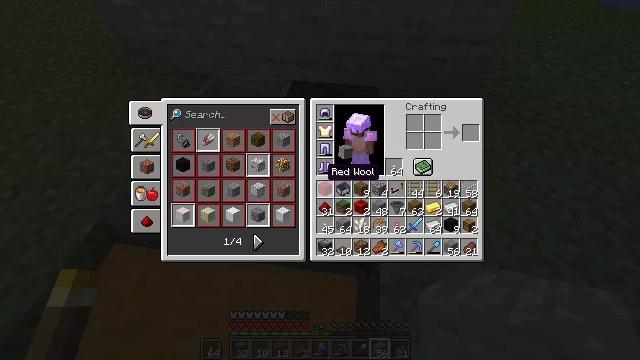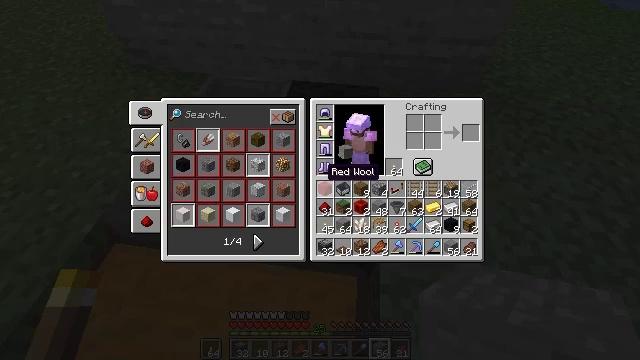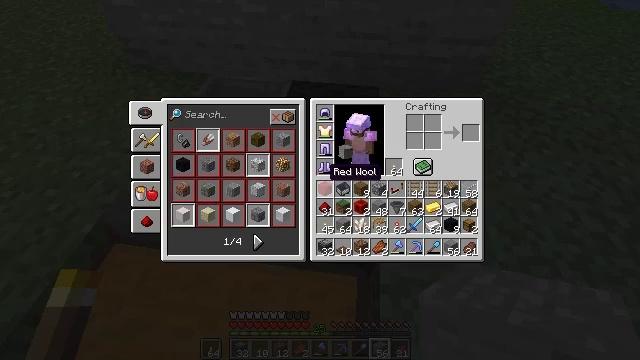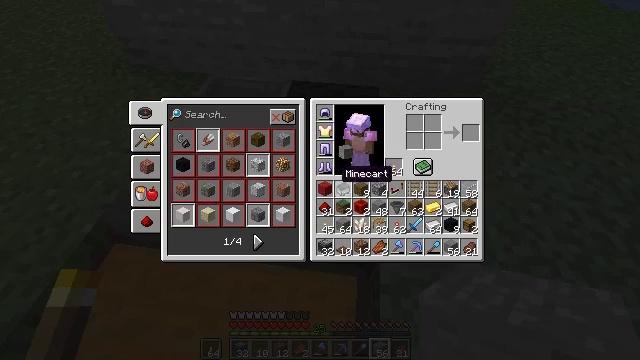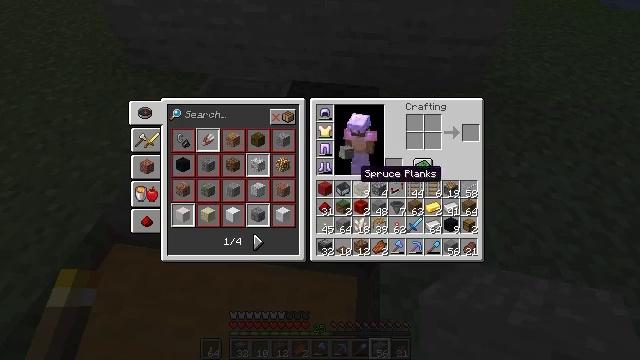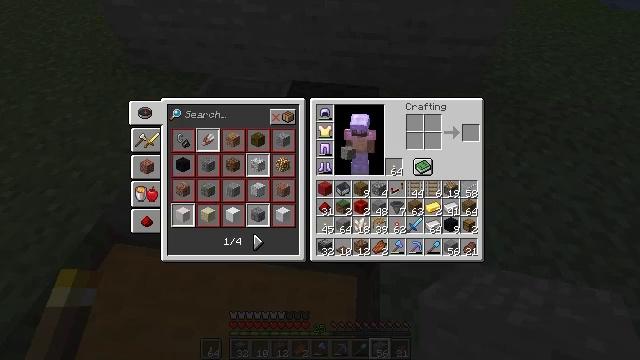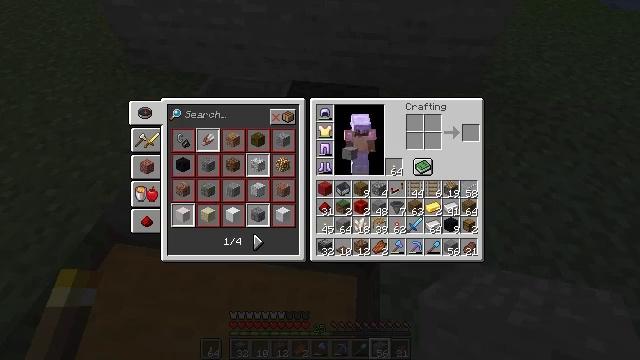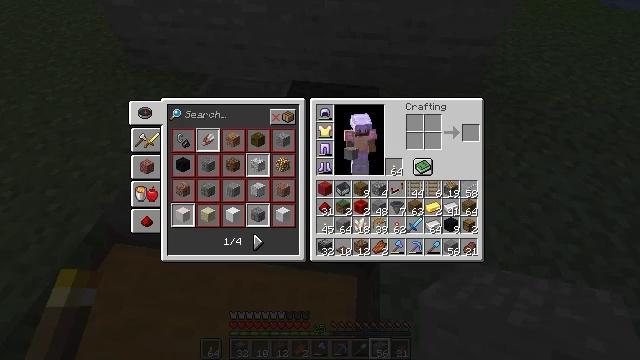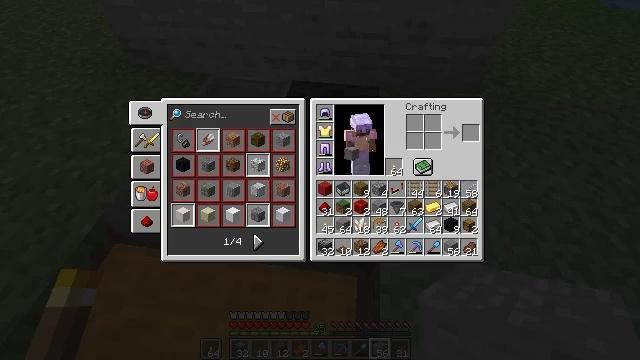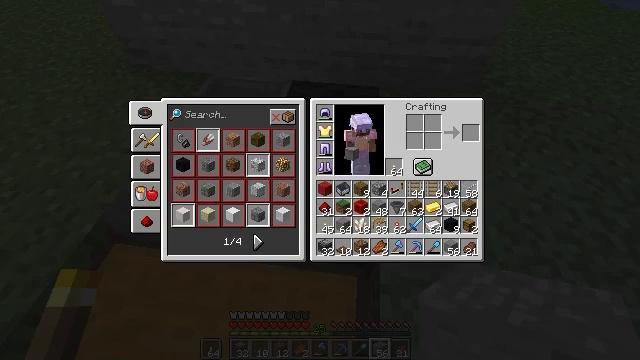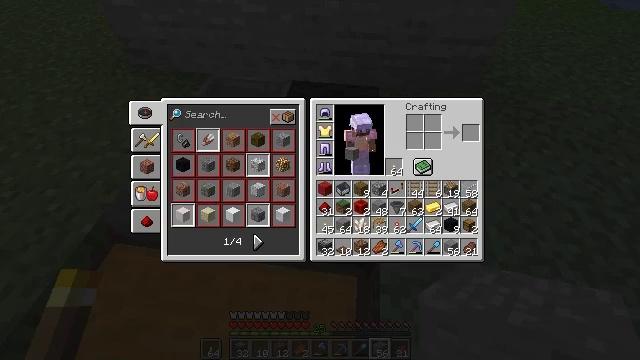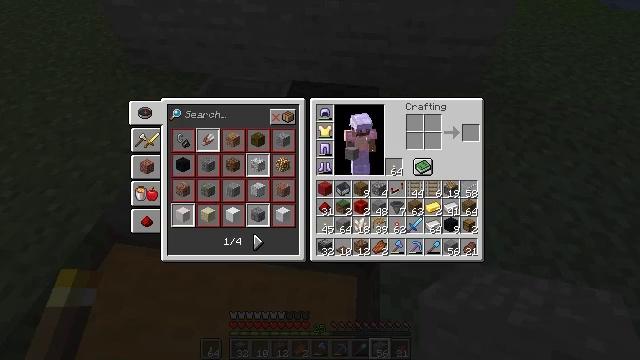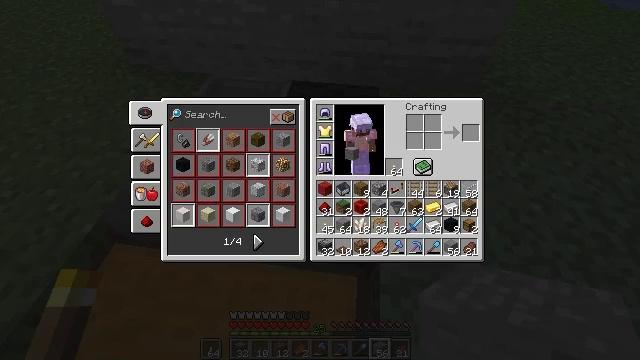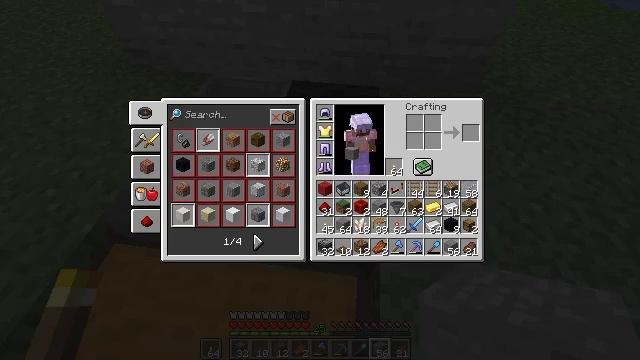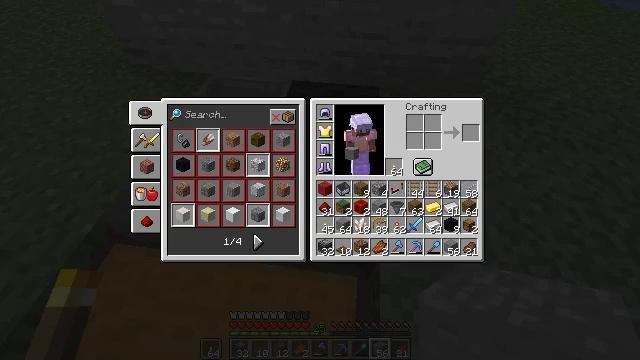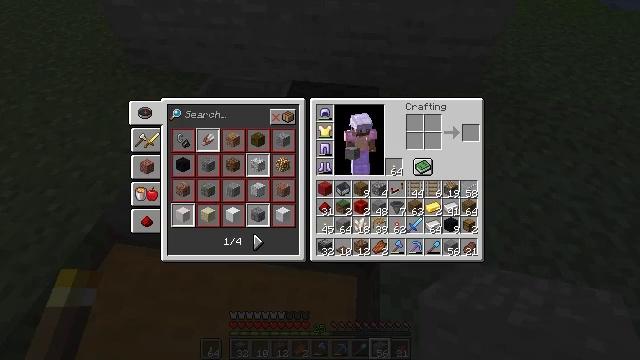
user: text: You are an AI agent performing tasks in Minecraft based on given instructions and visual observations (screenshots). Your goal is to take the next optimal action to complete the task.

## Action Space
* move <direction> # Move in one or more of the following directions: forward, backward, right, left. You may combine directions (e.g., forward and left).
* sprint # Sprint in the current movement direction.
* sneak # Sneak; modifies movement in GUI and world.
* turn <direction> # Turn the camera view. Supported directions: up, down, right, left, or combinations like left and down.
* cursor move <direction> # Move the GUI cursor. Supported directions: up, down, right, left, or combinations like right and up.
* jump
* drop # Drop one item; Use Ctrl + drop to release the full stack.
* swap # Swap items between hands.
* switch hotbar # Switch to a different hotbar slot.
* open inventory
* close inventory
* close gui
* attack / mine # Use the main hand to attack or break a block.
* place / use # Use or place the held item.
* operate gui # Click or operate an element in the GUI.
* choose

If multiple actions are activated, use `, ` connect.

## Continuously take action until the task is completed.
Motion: motion action
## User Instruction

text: Retrieve the black wool block.
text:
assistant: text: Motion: no_op
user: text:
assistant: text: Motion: no_op
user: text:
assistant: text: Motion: cursor move right
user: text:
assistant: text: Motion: cursor move right
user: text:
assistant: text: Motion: cursor move right
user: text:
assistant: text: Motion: cursor move right
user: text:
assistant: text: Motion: no_op
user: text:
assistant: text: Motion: no_op
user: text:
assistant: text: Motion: no_op
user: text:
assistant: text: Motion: no_op
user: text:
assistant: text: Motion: no_op
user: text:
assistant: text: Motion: no_op
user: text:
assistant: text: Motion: no_op
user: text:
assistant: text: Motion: no_op
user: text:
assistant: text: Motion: no_op
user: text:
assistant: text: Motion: no_op
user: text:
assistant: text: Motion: no_op
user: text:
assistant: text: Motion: no_op
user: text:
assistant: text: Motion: no_op
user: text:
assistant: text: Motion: no_op
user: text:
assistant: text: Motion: no_op
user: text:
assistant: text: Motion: no_op
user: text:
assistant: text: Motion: no_op
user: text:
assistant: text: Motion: turn right
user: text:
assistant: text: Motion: turn right
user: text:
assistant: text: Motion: no_op
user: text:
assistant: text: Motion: no_op
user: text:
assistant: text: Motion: no_op
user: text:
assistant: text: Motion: no_op
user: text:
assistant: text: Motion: no_op